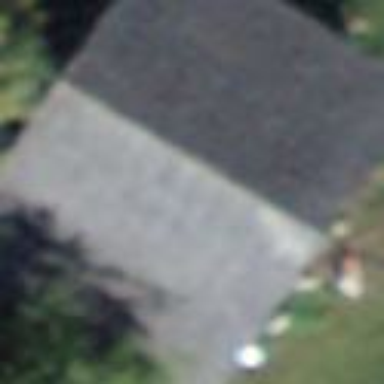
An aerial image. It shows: Rural barn.